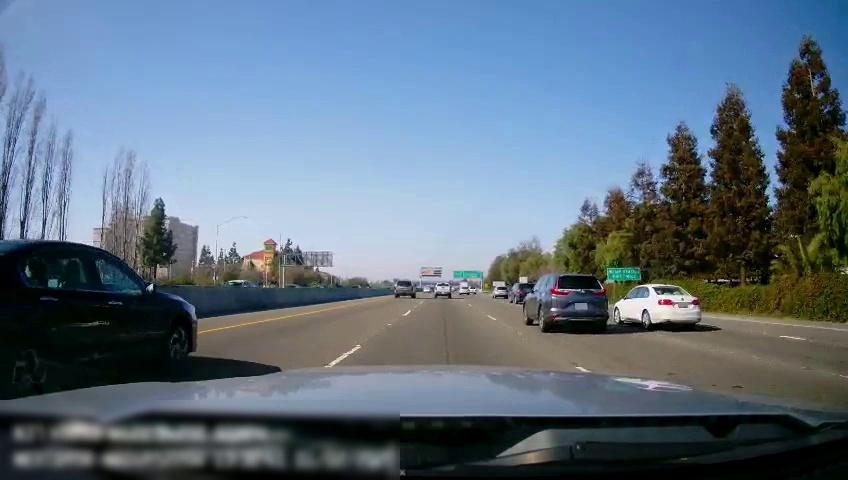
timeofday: Day
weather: Sunny
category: Drivable Space
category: Vehicles | Car
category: Vehicles | Car
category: Vehicles | SUV
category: Vehicles | SUV
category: Vehicles | Truck
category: Vehicles | SUV
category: Vehicles | SUV
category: Vehicles | Car
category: Vehicles | Truck
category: Vehicles | Car
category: Lanes | Alternate Lane
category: Lanes | Current Lane
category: Lanes | Current Lane
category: Lanes | Alternate Lane
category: Lanes | Alternate Lane
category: Traffic | Signs
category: Traffic | Signs
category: Traffic | Signs